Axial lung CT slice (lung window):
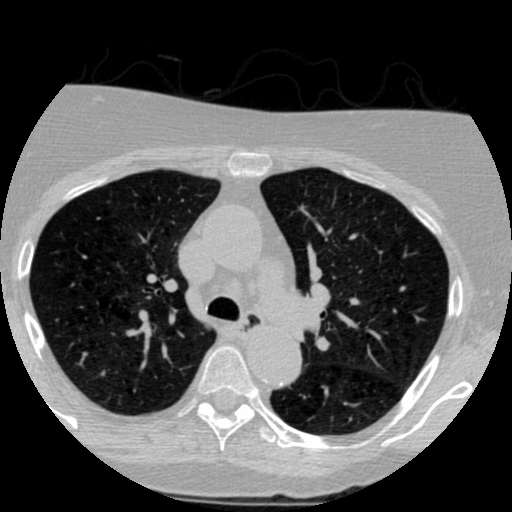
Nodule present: no